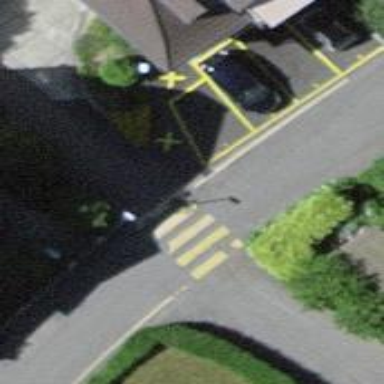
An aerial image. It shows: Zebra crossing on the road.